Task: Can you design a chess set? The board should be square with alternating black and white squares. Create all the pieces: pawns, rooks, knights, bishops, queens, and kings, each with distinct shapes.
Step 2129:
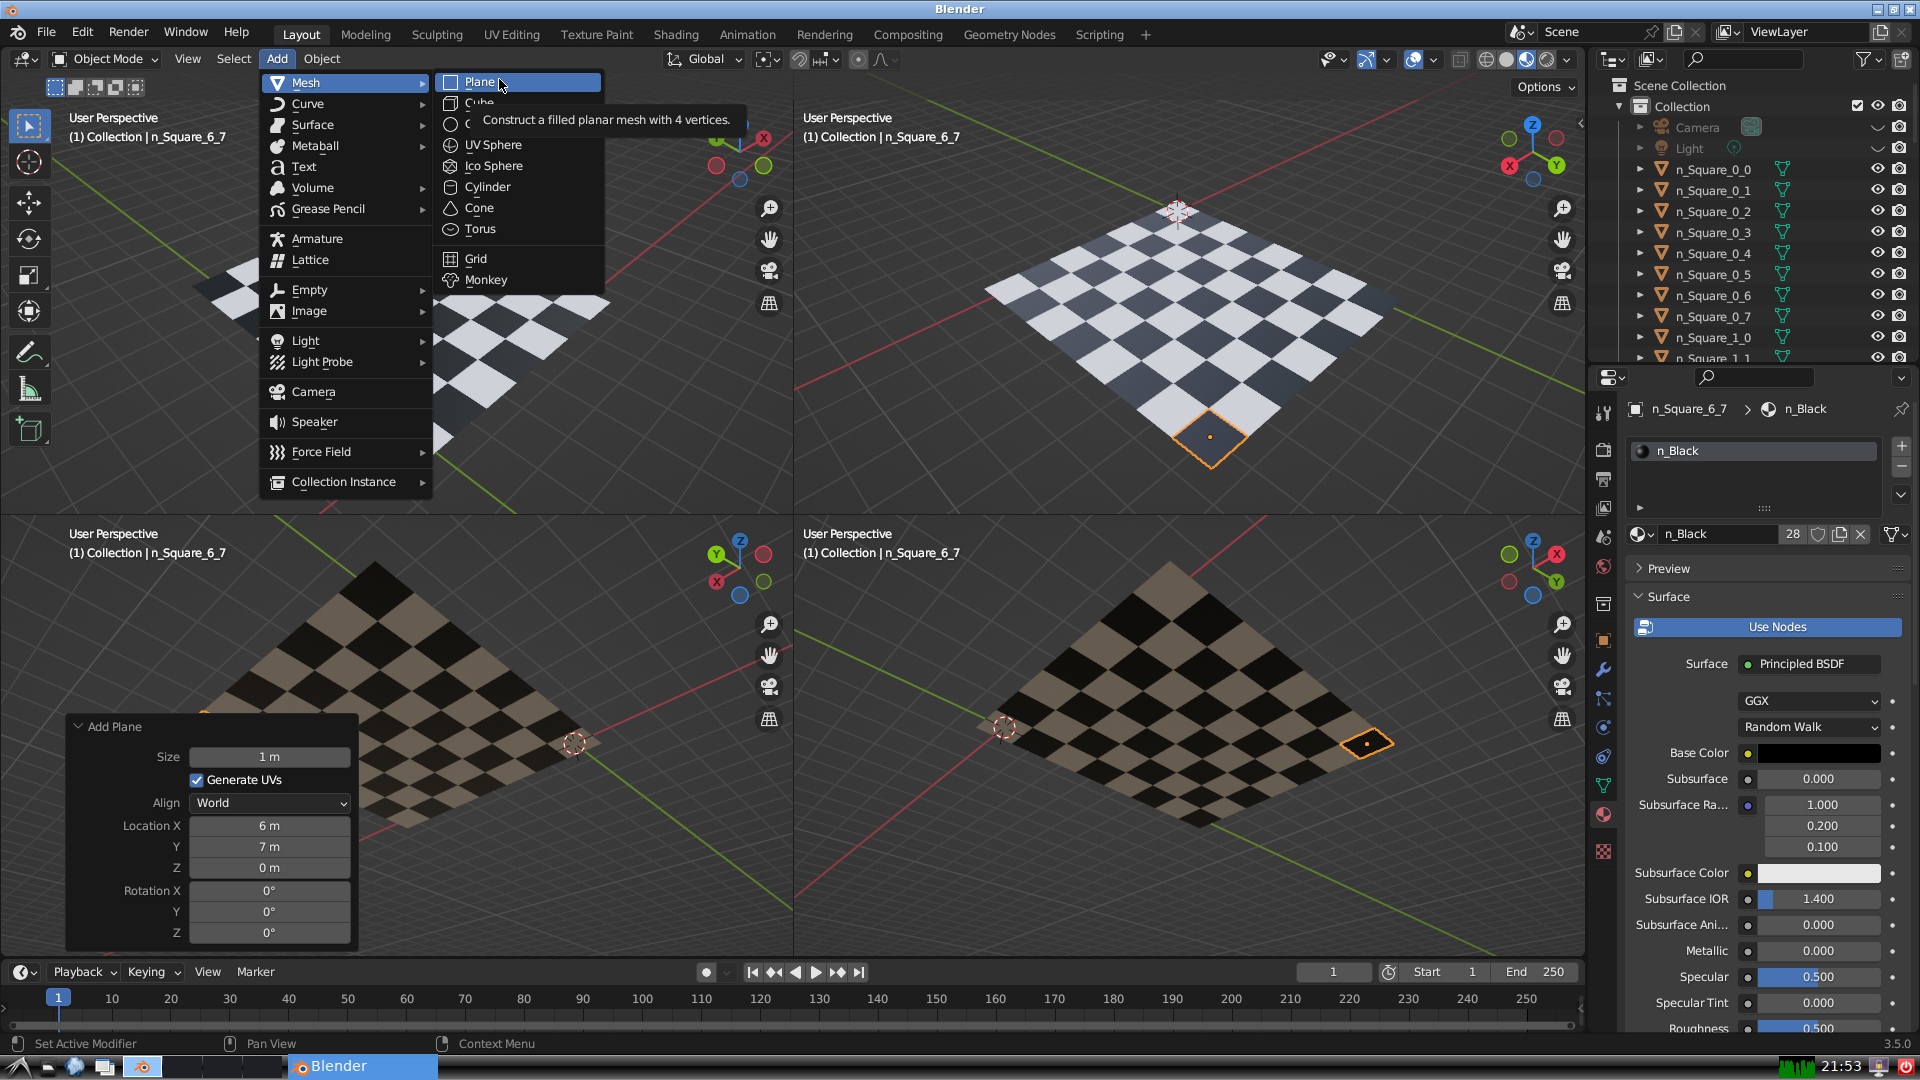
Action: click: no